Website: ulta-beauty
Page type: delivery-shipping
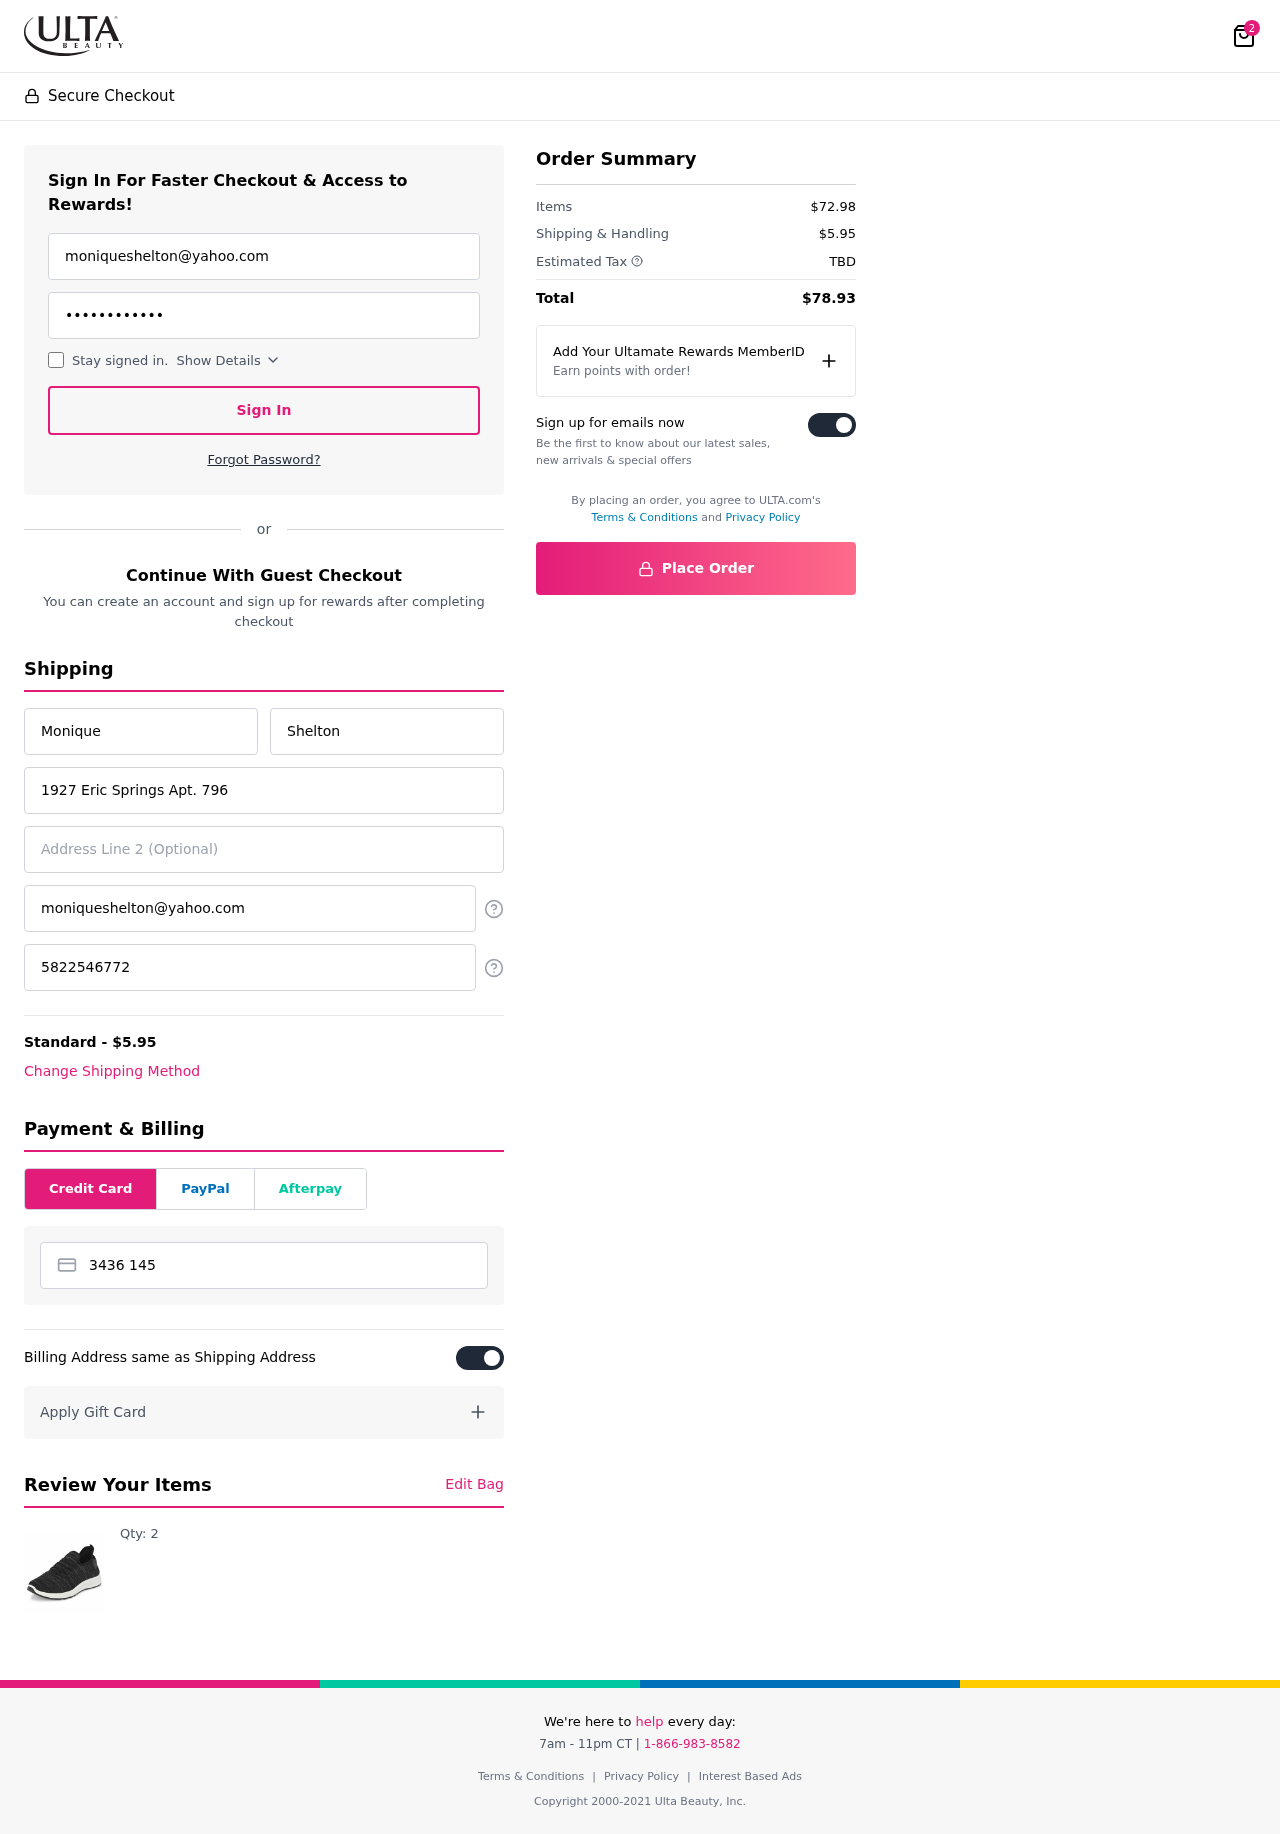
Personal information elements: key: PII_CARD_NUMBER
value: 3436 1454 4029 196
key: PII_EMAIL
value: moniqueshelton@yahoo.com
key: PII_EMAIL2
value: moniqueshelton@yahoo.com
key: PII_FIRSTNAME
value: Monique
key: PII_LASTNAME
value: Shelton
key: PII_PHONE
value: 5822546772
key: PII_STREET
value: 1927 Eric Springs Apt. 796
Product elements: key: PRODUCT1_QUANTITY
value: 2
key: PRODUCT1
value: Qty: 2
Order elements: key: ORDER_NUM_ITEMS
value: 2
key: ORDER_SHIPPING_COST
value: $5.95
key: ORDER_SUBTOTAL
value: $72.98
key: ORDER_TAX
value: TBD
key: ORDER_TOTAL
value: $78.93